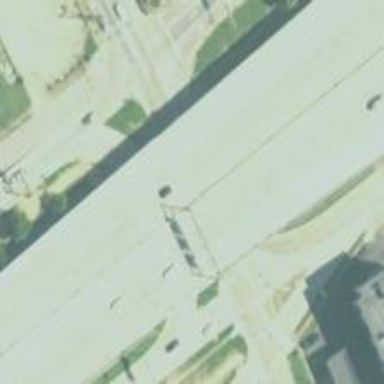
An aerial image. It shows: Primary link highway.